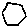
Label: hexagon